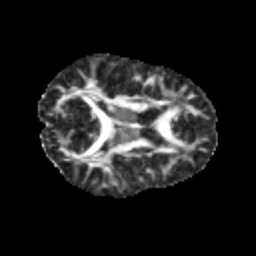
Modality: FA
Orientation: axial
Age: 12
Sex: male
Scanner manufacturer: siemens
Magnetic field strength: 3 T
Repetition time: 3.8 s
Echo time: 0.07 s